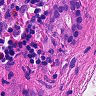
Metastatic tissue present: yes